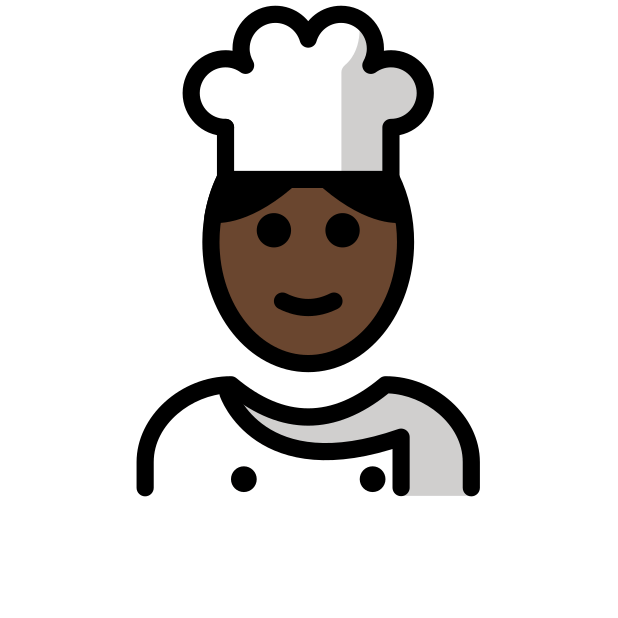
man cook: dark skin tone